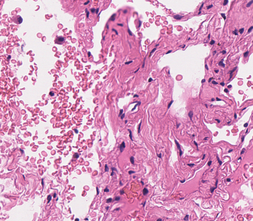
Tumor epithelial tissue: no
Tumor-associated stroma tissue: no
Normal tissue: yes